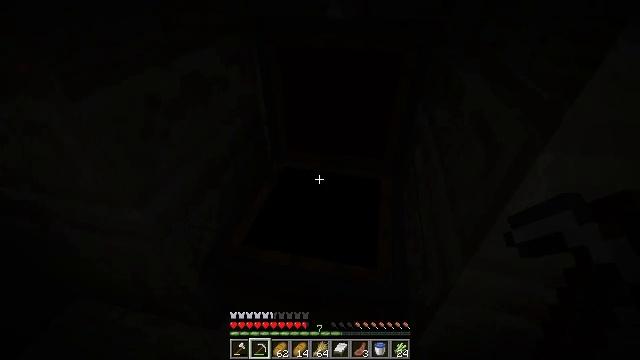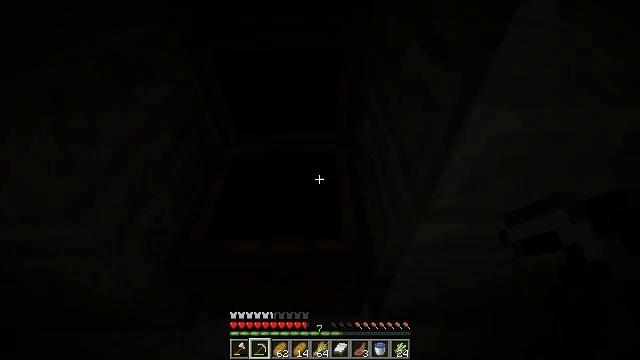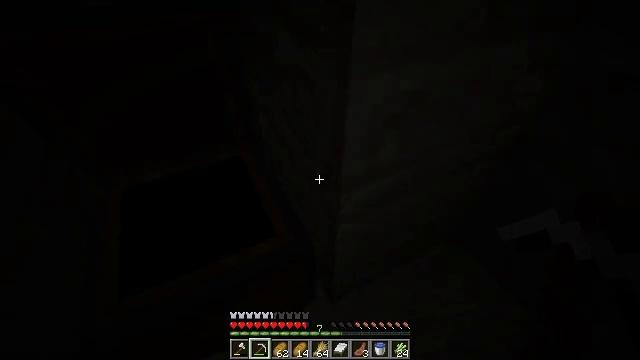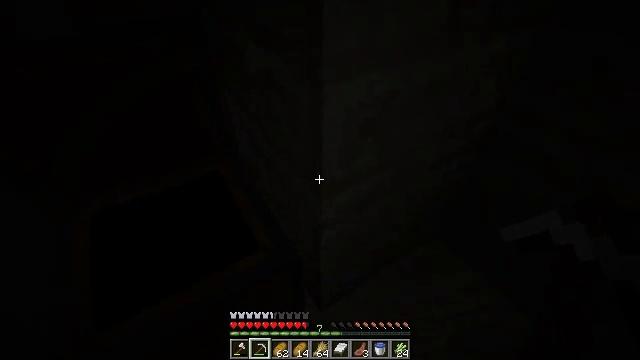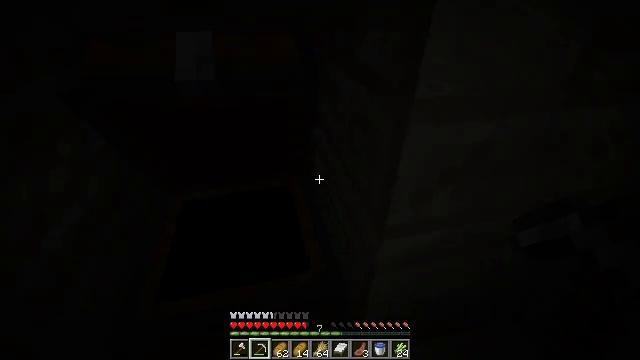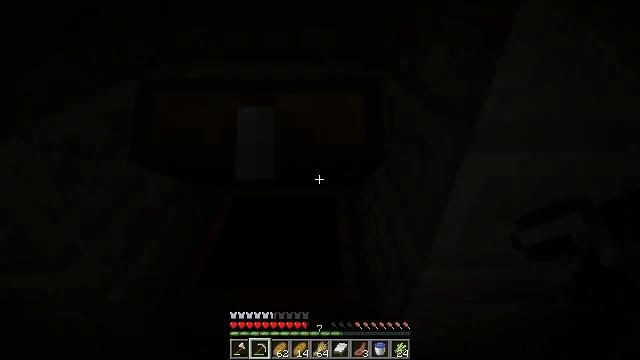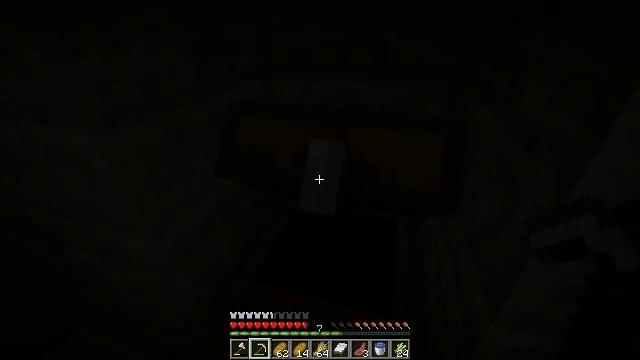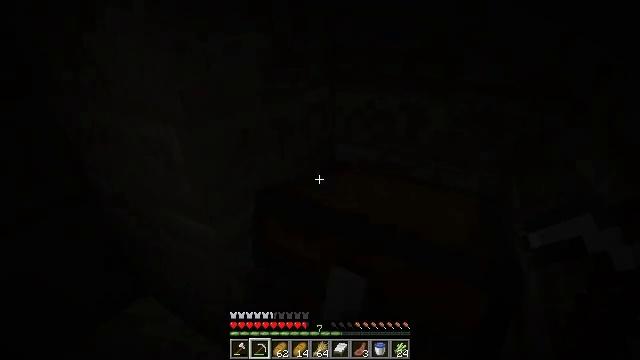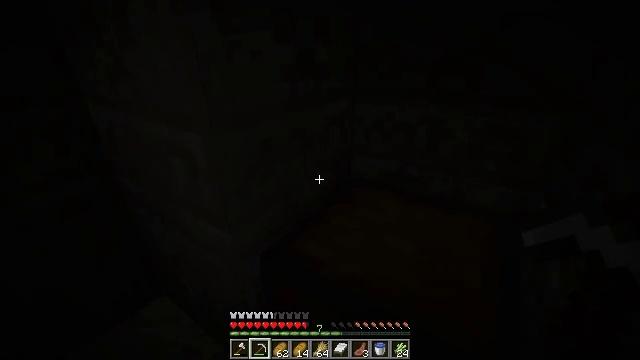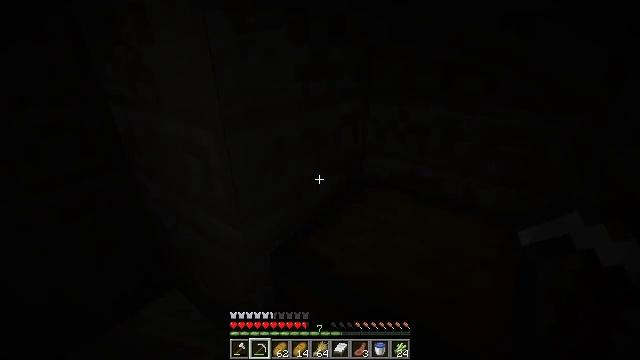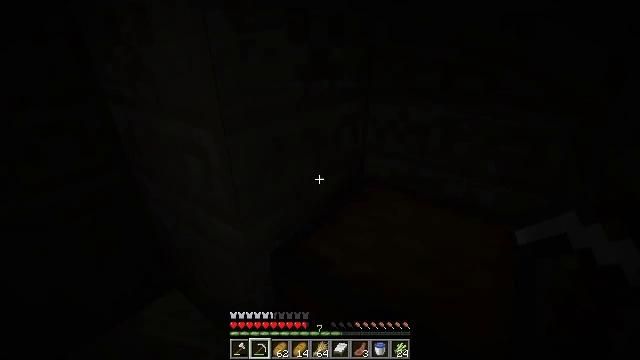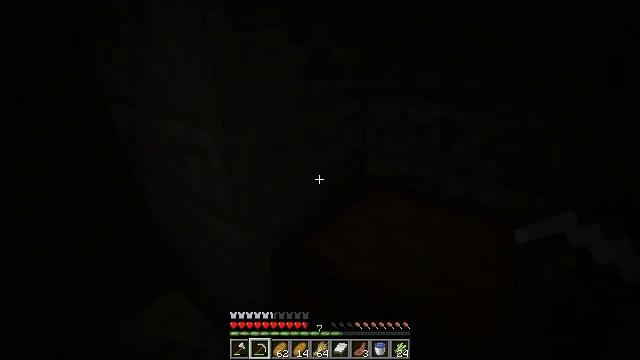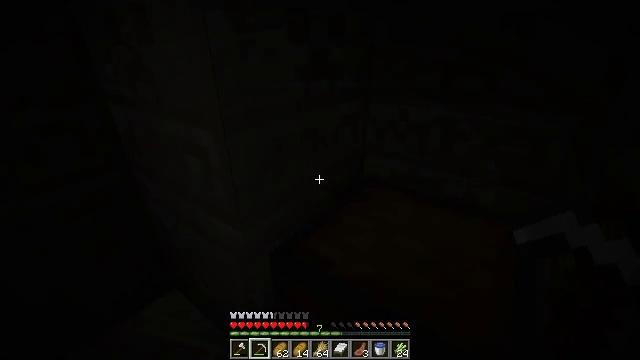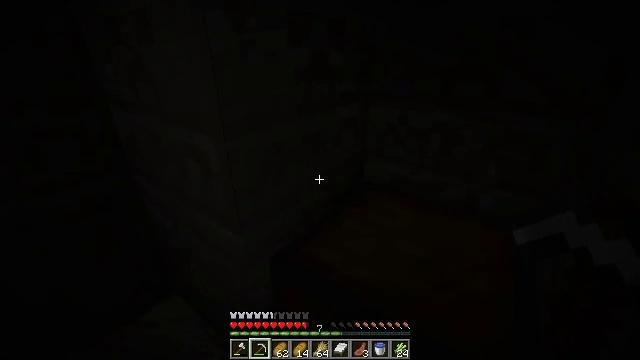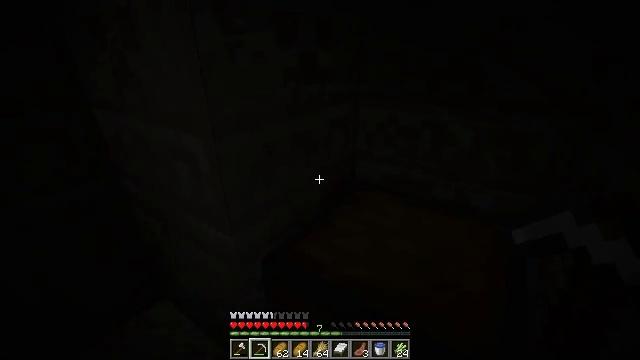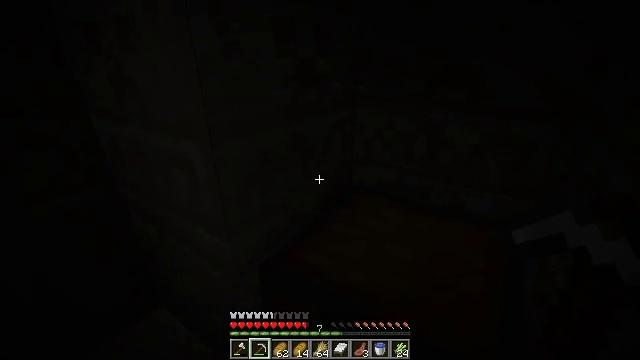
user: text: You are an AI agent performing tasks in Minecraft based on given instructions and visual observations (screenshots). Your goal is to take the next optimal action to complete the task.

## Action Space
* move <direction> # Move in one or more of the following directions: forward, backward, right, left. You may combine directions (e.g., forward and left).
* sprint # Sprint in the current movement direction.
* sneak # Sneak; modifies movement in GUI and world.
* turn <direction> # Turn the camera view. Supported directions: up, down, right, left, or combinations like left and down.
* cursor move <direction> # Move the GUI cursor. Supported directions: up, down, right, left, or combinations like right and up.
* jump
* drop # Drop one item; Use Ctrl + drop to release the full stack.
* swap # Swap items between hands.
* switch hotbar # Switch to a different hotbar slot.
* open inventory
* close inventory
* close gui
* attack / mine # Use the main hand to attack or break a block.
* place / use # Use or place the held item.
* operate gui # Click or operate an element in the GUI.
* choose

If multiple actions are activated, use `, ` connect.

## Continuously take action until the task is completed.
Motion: motion action
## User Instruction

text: Attack the TNT to mine it.
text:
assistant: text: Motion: turn right and down
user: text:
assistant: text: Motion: turn right and down
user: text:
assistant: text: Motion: turn right and up
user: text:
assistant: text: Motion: turn left and up
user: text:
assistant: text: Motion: turn left and up
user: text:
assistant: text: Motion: turn left and up
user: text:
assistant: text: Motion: turn left and up
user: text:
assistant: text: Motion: turn left and up
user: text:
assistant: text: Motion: turn left
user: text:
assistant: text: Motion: no_op
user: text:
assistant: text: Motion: no_op
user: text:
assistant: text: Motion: no_op
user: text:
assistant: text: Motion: turn up
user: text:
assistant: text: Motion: turn right
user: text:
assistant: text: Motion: turn up
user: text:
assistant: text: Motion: turn right and up
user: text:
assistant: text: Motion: turn right and up
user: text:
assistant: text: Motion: turn right and up
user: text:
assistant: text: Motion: no_op
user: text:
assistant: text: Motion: no_op
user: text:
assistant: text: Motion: no_op
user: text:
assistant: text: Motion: turn right
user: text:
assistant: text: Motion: turn right
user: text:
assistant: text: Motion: turn right
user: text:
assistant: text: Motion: no_op
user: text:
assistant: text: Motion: no_op
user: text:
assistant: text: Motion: turn right and down
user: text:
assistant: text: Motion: turn right and down
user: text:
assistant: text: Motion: turn right and down
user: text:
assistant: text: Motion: turn right and down